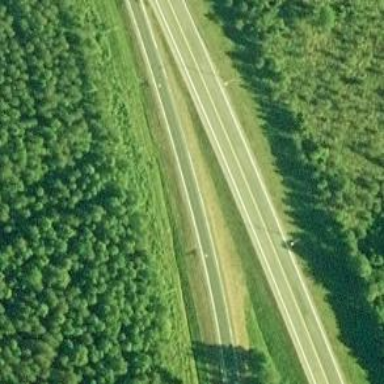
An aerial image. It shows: Trunk link road with asphalt surface. The road has functional class of tertiary.